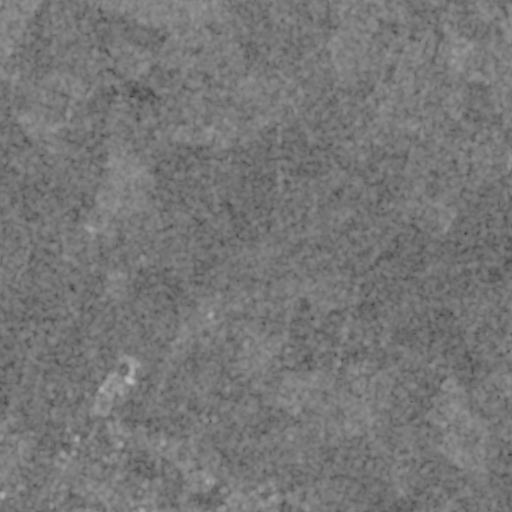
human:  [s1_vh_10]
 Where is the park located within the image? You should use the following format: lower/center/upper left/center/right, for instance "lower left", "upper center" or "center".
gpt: The park is located in the lower left of the image.
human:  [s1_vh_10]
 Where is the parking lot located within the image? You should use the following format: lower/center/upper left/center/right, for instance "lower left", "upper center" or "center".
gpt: The parking lot is located in the lower center of the image.
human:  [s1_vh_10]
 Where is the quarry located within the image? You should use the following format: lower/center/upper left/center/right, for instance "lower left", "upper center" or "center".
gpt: The quarry is located in the upper left of the image.
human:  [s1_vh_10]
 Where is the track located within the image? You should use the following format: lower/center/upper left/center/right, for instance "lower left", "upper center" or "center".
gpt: The track is located in the lower left of the image.
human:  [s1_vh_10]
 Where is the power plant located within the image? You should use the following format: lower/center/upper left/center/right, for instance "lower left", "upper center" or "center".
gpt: There is no power plant in the image.

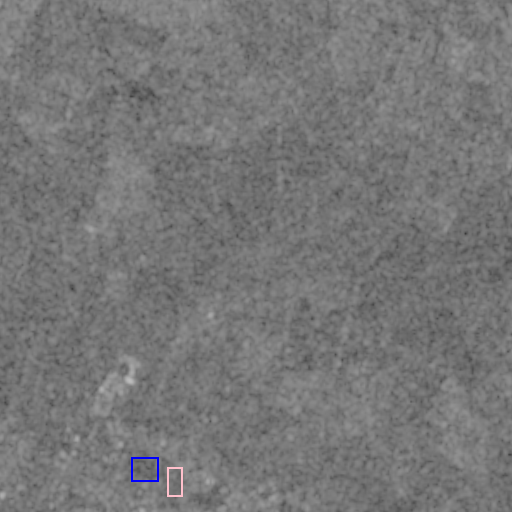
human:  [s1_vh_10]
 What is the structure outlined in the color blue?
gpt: The structure outlined in blue is a park.
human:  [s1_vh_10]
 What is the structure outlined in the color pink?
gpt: The structure outlined in pink is a track.
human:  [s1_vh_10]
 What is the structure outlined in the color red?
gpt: There is no red outline.